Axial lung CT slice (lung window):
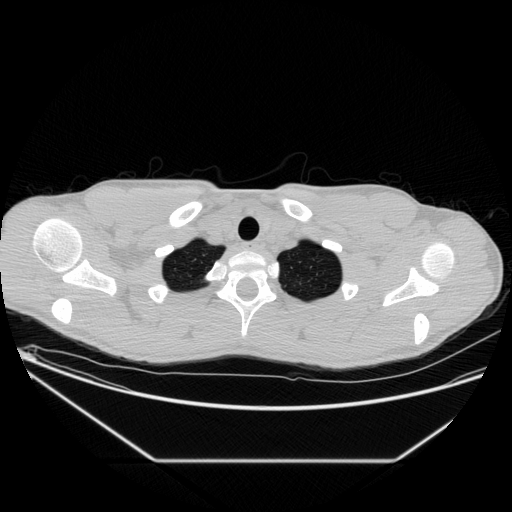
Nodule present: no